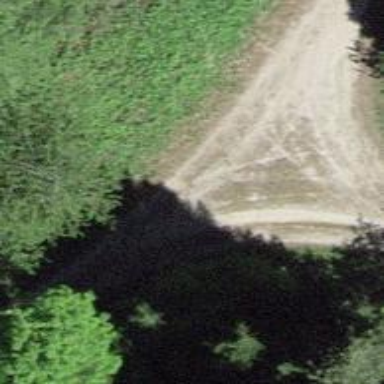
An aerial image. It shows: Compacted track with grade2 level.